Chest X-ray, PA view. Patient: 77 years old, sex M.
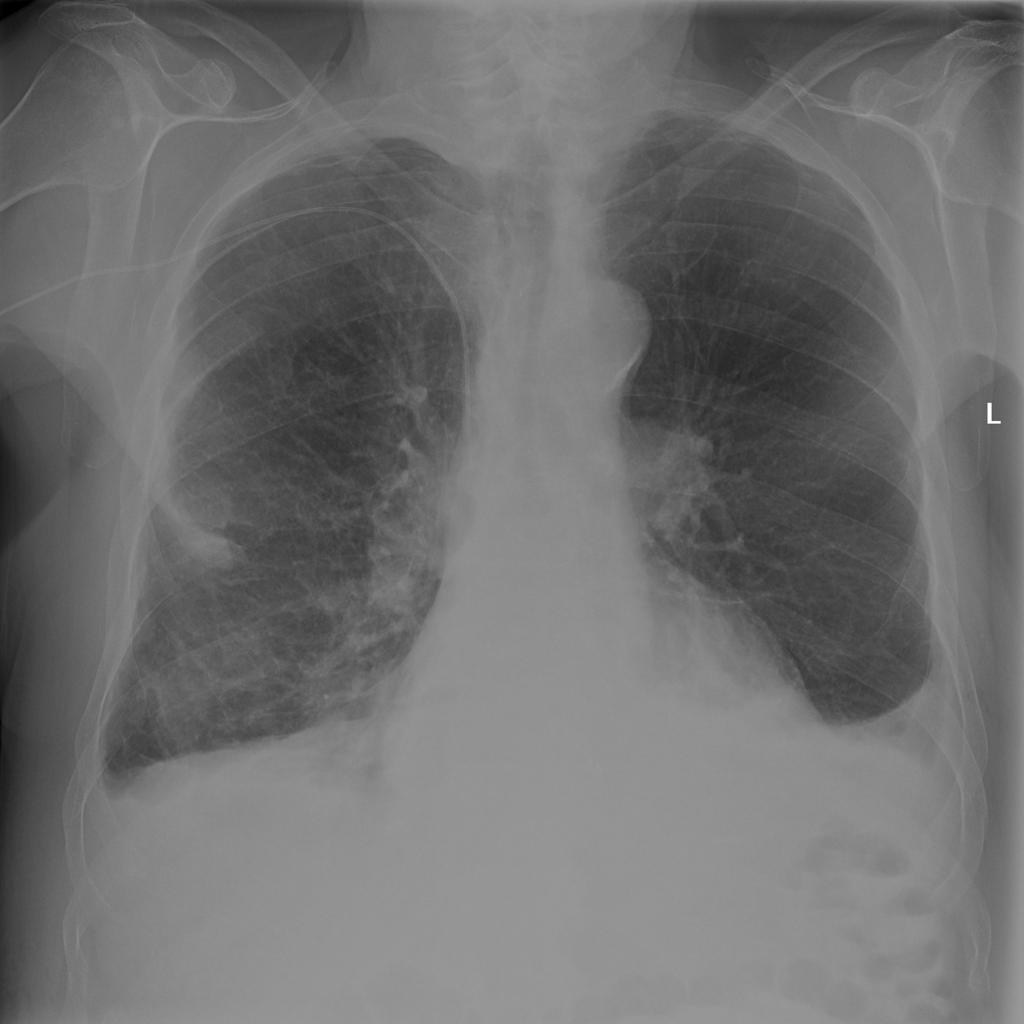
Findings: Atelectasis, Effusion, Nodule, Pleural_Thickening